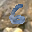
Label: 6